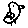
Label: bird